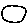
Label: circle